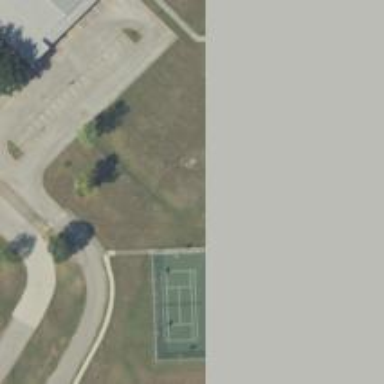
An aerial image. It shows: Basketball court on pitch.